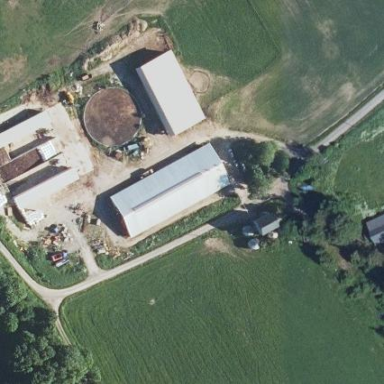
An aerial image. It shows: Farm auxiliary building.